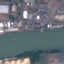
Label: River